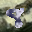
Label: 8